Field crop: maize
Growth stage: 1
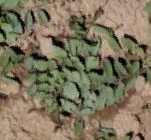
Species: convolvulus